Interaction volume radius: 10 \u00c5
Interaction volume height: 20 \u00c5
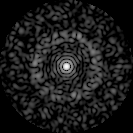
Disorder parameter: 0.842